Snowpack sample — Loveland Pass, Silver Plume, Colorado, USA (12/14/25, 10:50 AM MST)
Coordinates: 39.664, -105.882
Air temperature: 36 °F
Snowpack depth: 67 cm
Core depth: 10 cm
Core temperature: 50 °F
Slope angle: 6°, slope face: 326°
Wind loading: low
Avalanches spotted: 0
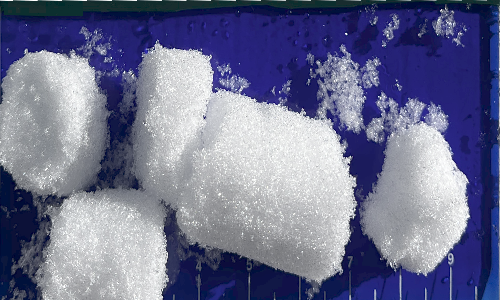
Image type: core
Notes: No avalanches spotted, very late start to the season with minimal snowpack